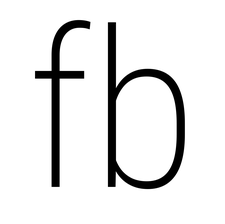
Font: Roboto_Condensed_ExtraLight